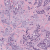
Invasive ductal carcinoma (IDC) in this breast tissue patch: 1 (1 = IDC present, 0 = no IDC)